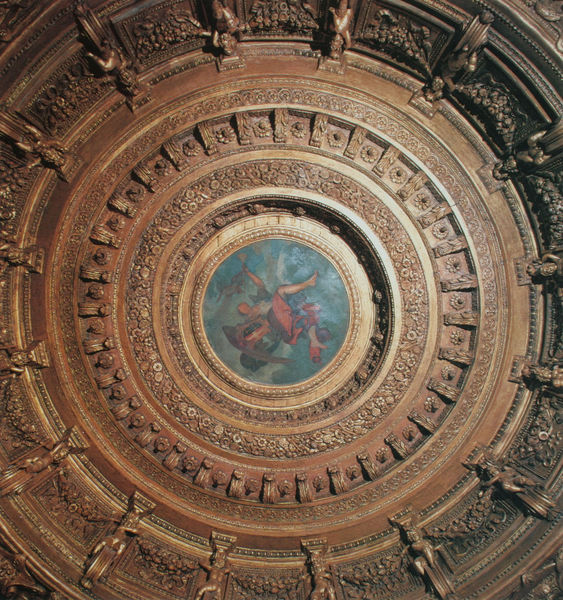
Titel: Stanza delle Rose, Deckengestaltung, Rosenzimmer
Künstler: Isidoro Bianchi
Standort: Torino
Institution: Castello del Valentino
Schlagwörter: blau, blätter, flügel, gemälde, himmel, mann, wolken, frauen, grün, blumen, braun, fenster, frau, holz, raum, schmuck, säulen, blick, blüten, rosen, rot, wolke, malerei, muster, ornament, architektur, barock, mensch, stein, steine, bild, gitter, kirche, figur, gewand, gold, mantel, decke, person, renaissance, kreis, rund, rundbild, tondo, engel, früchte, putte, putto, relief, bein, fahne, schichten, figuren, kuppel, dekoration, symmetrie, floral, ornamente, verzierung, stuck, bronze, ring, foto, fotografie, oben, gewölbe, ringe, kreuz, zweig, symmetrisch, schweiz, punkt, kreise, holzdecke, gestalten, schnitzerei, girlanden, gesims, skulpturen, statuen, voluten, zentral, fresken, konsolen, fresko, abstufung, kreisförmig, putten, reliefs, fotographie, pavillion, putti, eierstab, karyatiden, verzierungen, geschnitzt, rosetten, rondell, deckenmalerei, oculus, zentriert, holzarbeit, deckenfresko, kuppfel, monopterus, eolke, fresk, früchtegirlanden, runddecke, schnitzarbeiten, wilken, tempiette, illusiionistisch